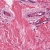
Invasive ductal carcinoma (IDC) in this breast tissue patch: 0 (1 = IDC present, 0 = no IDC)